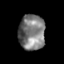
Tissue: skin
Cell type: Epithelial cells
Senescence score: 0.2113
Nuclear area (px): 908
Mean DAPI intensity: 124.933